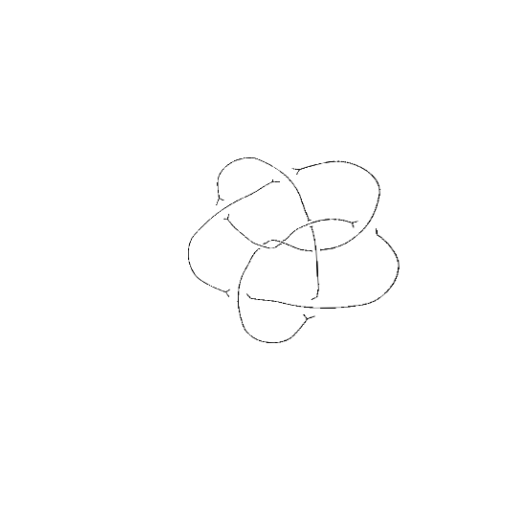
Crossing number: 9